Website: crate-barrel
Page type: account-selection
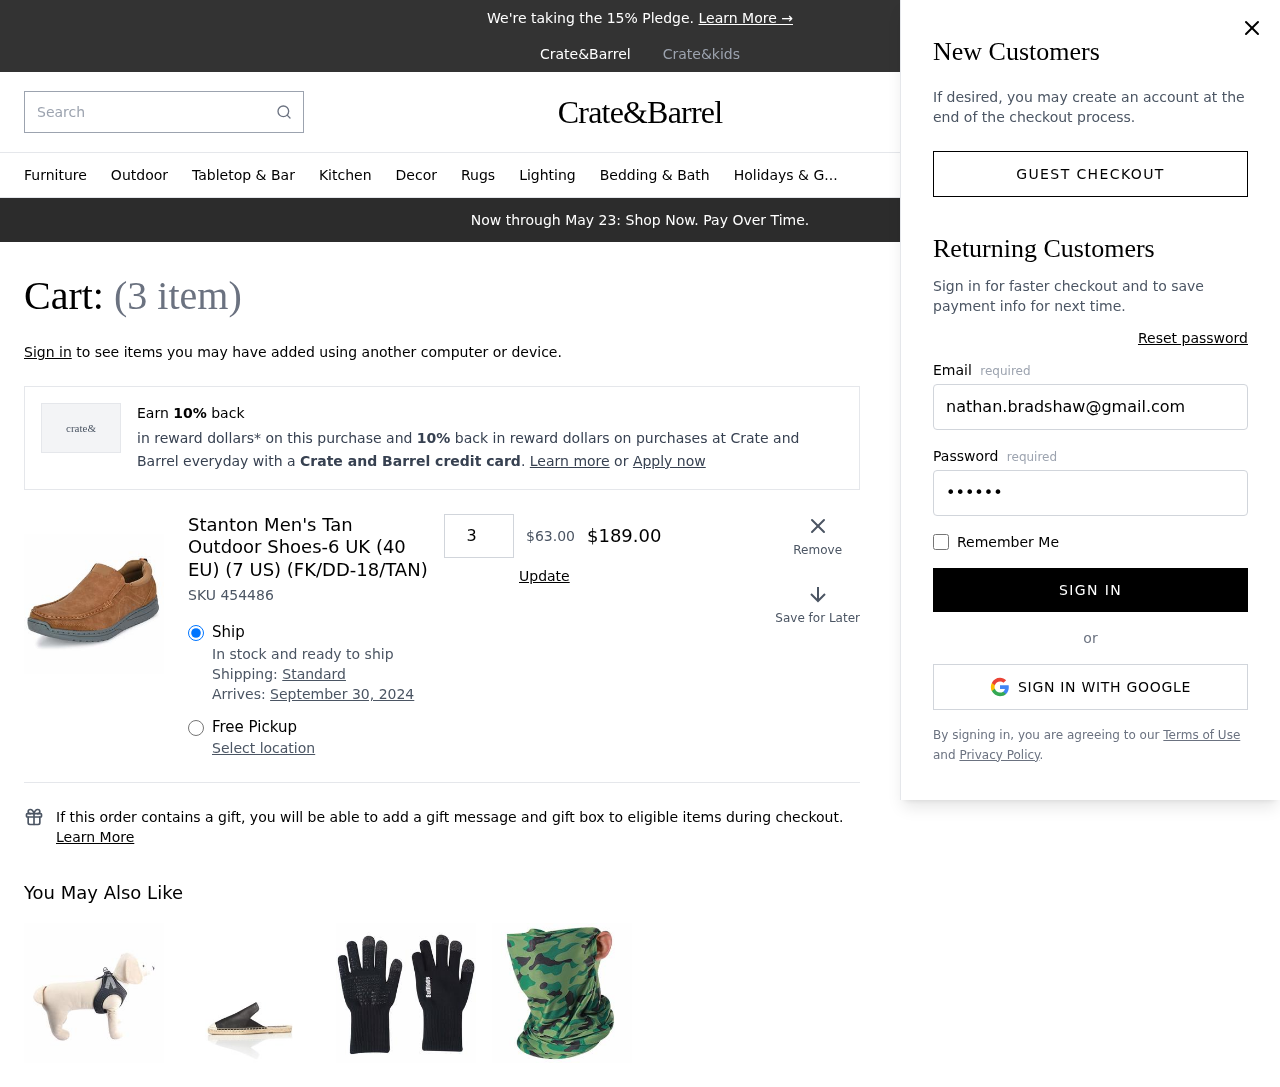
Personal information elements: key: PII_EMAIL
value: nathan.bradshaw@gmail.com
Product elements: key: PRODUCT1_NAME
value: Stanton Men's Tan Outdoor Shoes-6 UK (40 EU) (7 US) (FK/DD-18/TAN)
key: PRODUCT1_PRICE
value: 63
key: PRODUCT1_QUANTITY
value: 3
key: PRODUCT1_SKU
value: SKU 454486
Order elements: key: ORDER_NUM_ITEMS
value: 3
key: ORDER_DELIVERY_DATE
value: September 30, 2024
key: ORDER_SUBTOTAL
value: $189.00
Search elements: key: HEADER_SEARCH
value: Search